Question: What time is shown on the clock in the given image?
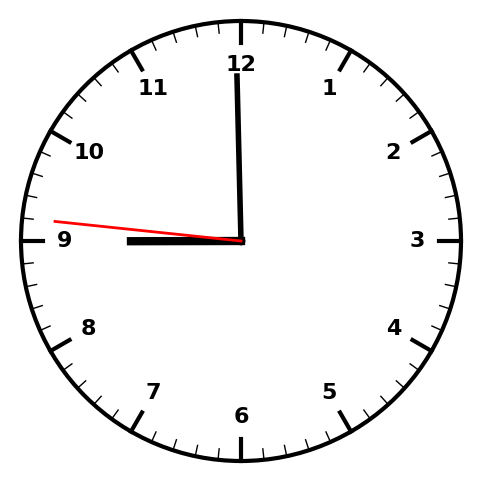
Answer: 08:59:46